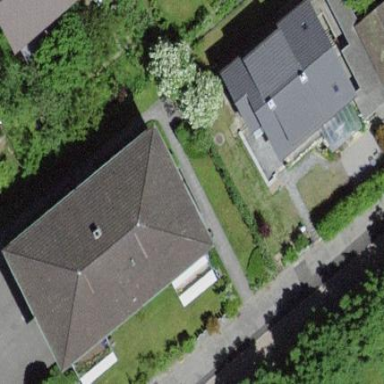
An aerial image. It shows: Building with hipped roof shape.